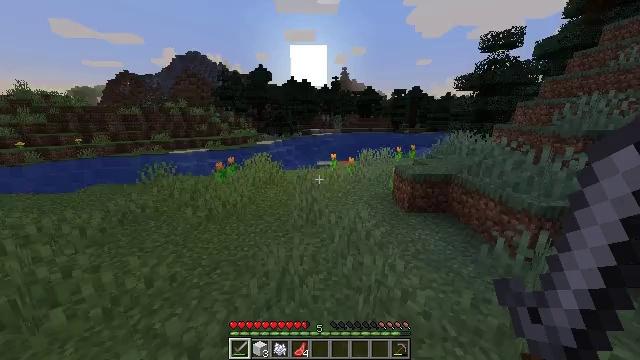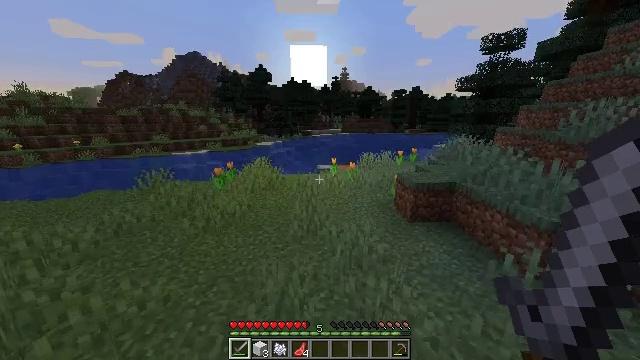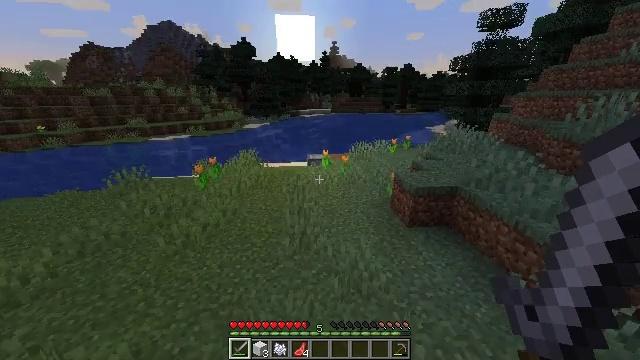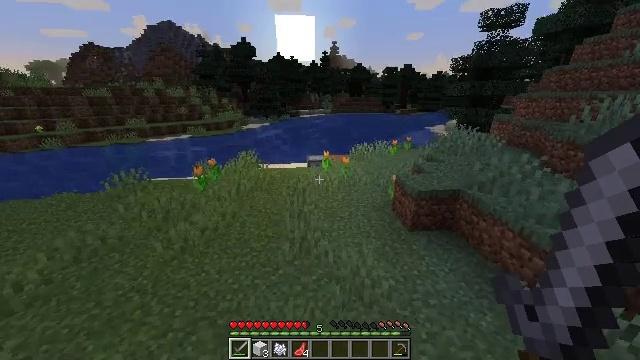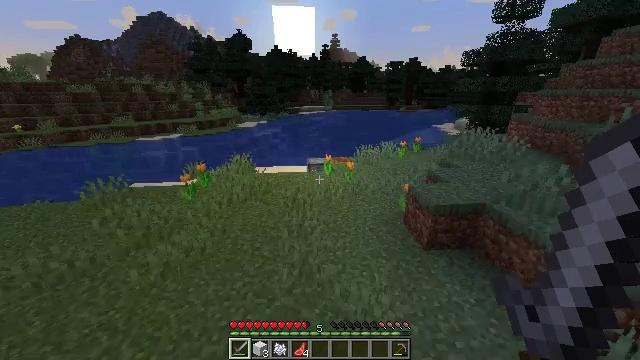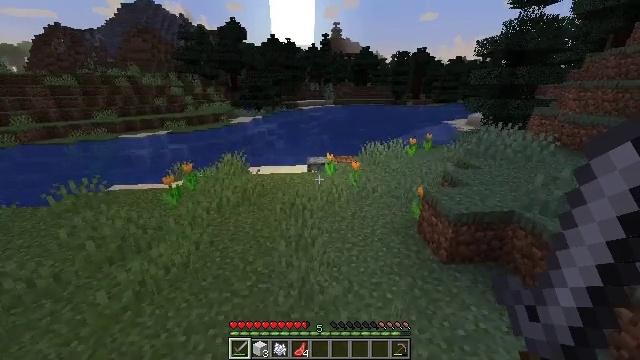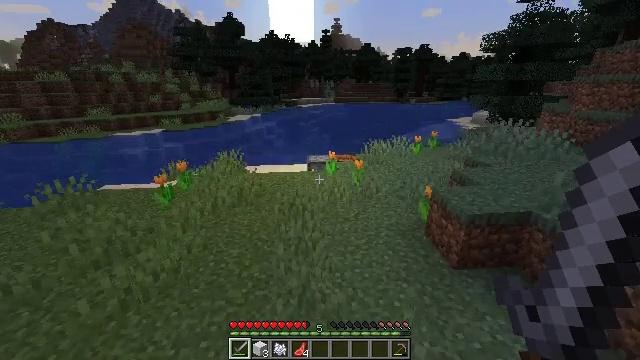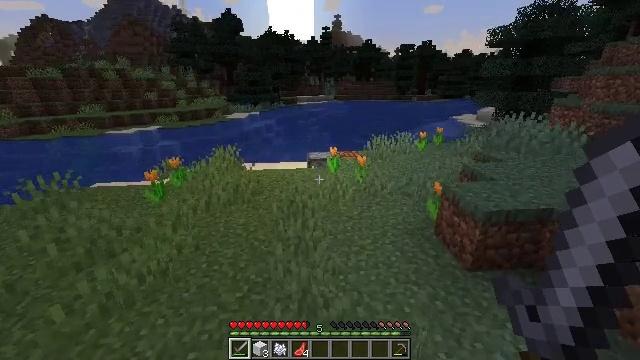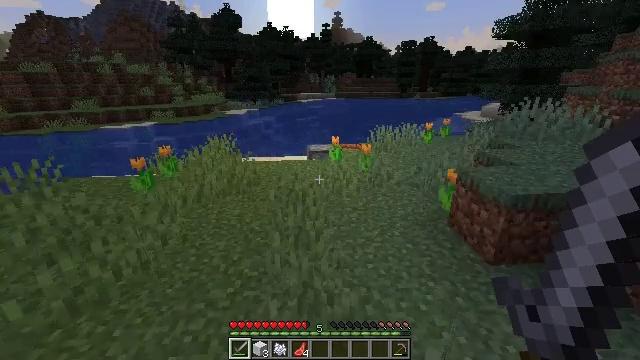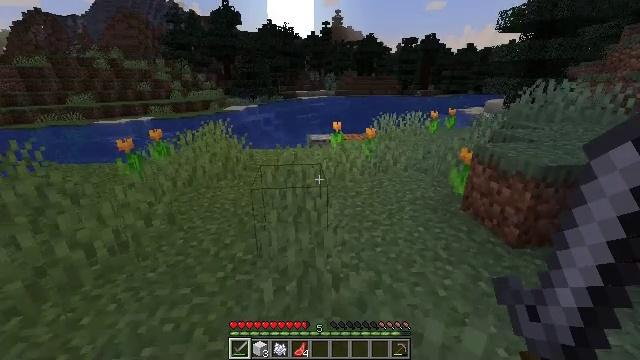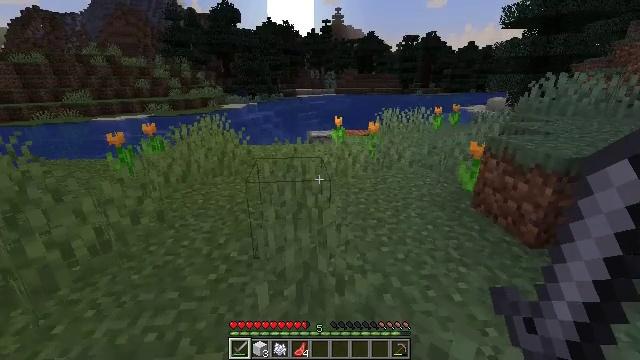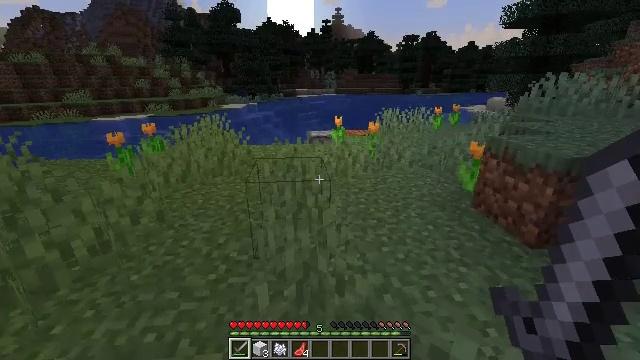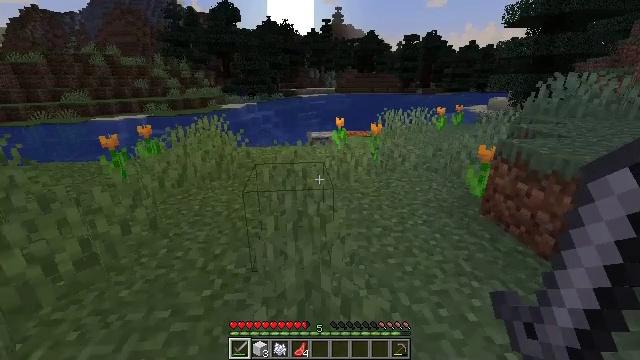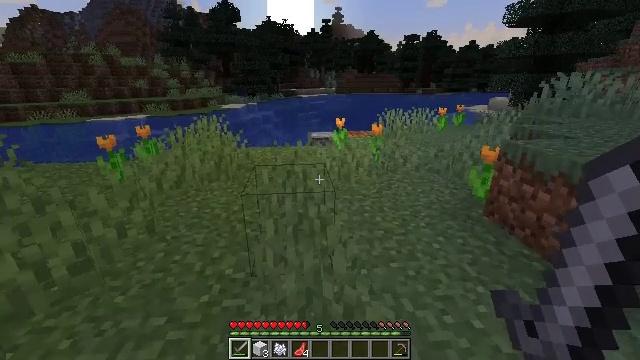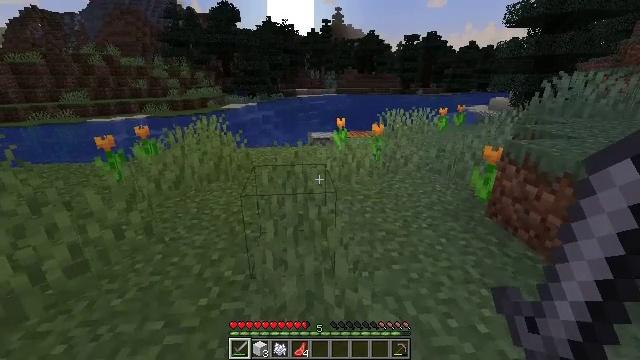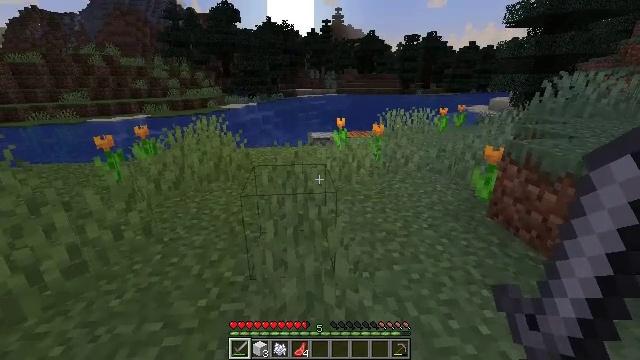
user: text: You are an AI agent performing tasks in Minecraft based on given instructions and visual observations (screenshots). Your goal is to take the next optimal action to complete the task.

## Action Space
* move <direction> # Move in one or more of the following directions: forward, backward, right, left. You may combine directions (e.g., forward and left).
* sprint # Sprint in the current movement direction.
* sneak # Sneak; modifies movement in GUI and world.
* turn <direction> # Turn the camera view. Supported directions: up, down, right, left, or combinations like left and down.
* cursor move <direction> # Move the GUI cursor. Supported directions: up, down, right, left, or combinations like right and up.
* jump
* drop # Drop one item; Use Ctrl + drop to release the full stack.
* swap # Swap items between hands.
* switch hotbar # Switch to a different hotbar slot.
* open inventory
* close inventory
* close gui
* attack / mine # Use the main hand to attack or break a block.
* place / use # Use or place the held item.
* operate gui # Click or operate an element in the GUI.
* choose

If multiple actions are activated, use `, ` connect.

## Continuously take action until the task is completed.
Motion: motion action
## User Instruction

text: Cook a cooked salmon.
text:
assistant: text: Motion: move forward, jump
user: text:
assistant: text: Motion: move forward, turn right and down, jump
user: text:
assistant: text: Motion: no_op
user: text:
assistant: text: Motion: no_op
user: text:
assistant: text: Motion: no_op
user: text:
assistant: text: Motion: no_op
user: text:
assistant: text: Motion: no_op
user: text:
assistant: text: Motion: no_op
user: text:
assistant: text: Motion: no_op
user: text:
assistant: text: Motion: no_op
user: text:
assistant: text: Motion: no_op
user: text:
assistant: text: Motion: no_op
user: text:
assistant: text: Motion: no_op
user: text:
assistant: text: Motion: no_op
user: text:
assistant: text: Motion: no_op
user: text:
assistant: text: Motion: no_op
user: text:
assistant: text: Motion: no_op
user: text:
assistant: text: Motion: no_op
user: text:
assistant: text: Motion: no_op
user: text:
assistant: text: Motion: no_op
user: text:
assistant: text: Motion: no_op
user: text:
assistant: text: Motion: no_op
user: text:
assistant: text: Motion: move forward
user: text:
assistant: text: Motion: move forward
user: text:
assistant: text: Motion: move forward
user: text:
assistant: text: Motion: no_op
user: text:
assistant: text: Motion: move forward
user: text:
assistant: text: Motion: move forward
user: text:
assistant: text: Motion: move forward
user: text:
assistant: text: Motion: move forward